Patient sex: F
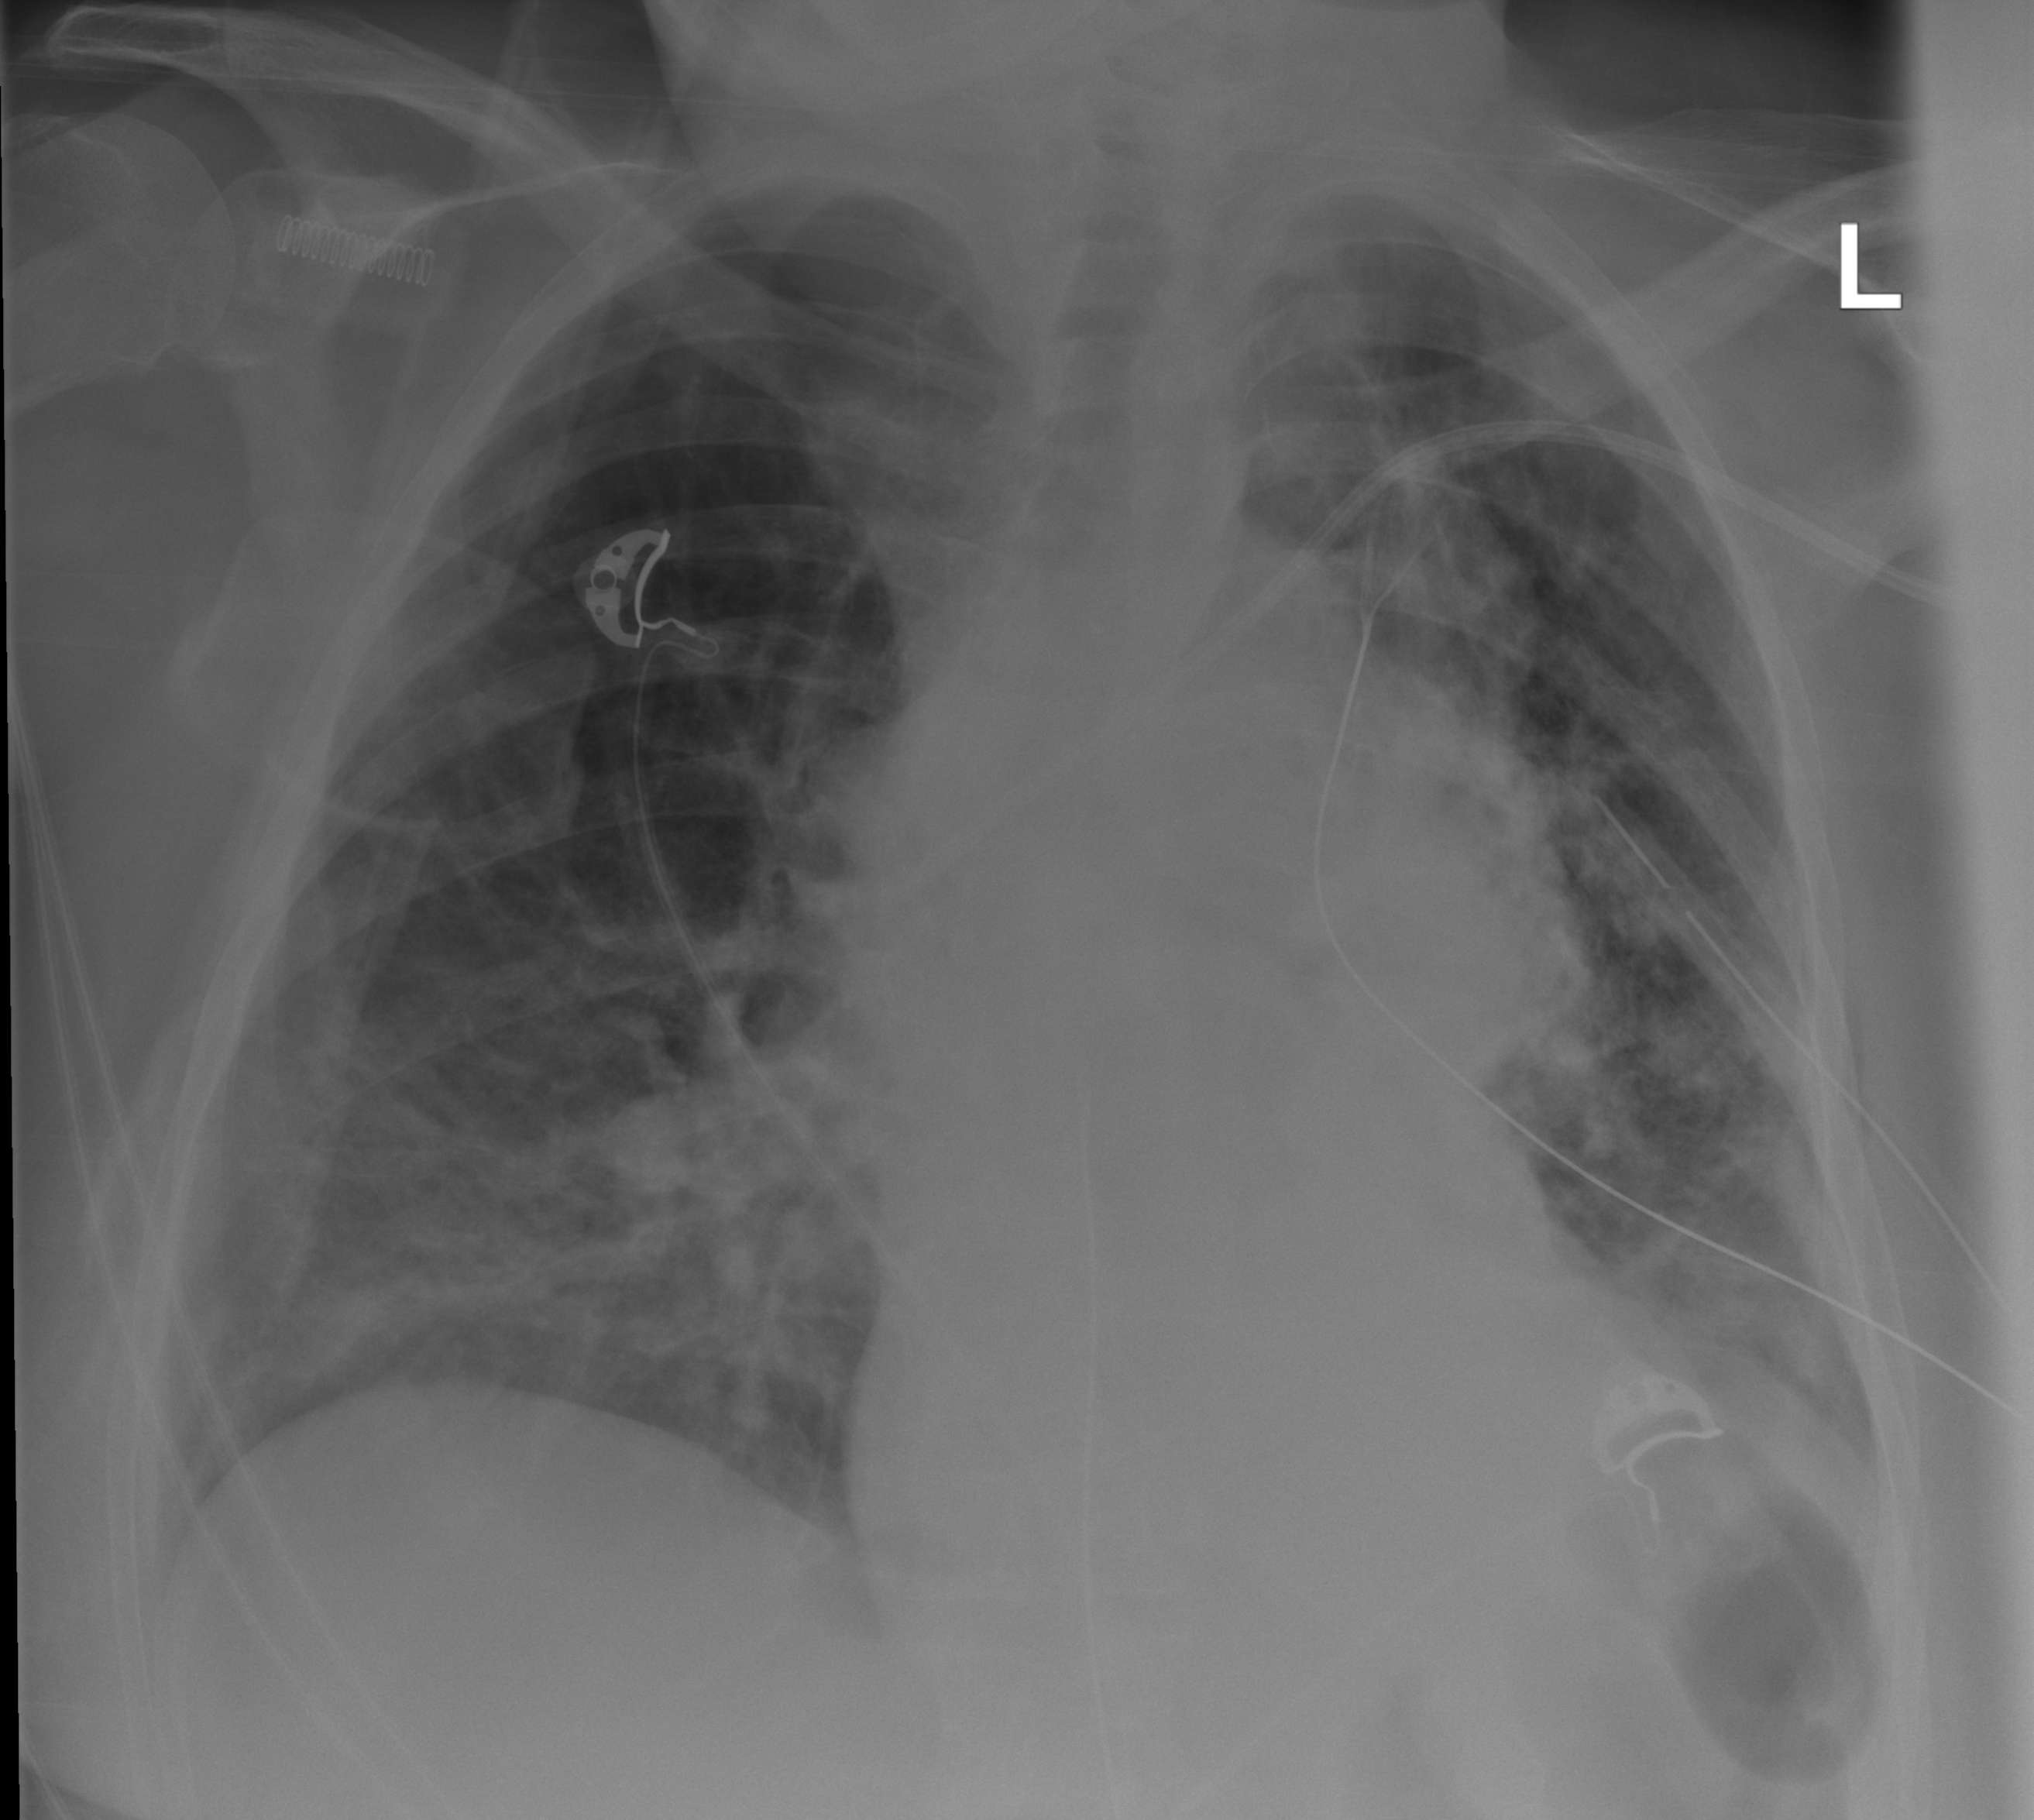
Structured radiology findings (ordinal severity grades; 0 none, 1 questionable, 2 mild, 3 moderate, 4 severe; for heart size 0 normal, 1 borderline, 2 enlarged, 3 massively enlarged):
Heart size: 1
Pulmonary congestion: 0
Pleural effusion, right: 0
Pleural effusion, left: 2
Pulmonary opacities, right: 2
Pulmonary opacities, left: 2
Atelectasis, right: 0
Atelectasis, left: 2